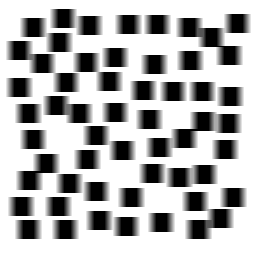
Squares: 56
Triangles: 0
Stars: 0
Total shapes: 56